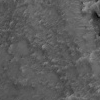
Atmospheric dust classification: not_dusty